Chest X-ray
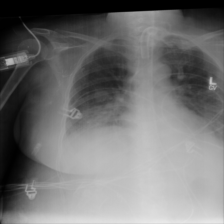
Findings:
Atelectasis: positive
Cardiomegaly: negative
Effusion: positive
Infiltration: negative
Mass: negative
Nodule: negative
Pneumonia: negative
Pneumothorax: negative
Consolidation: positive
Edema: negative
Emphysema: negative
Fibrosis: negative
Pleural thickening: negative
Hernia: negative